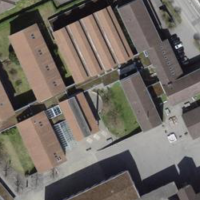
EUNIS habitat code: 54
Species observed at this site:
Aesculus hippocastanum